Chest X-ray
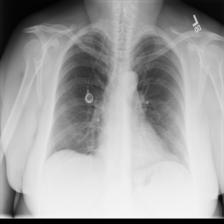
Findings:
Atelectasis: negative
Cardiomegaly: negative
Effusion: negative
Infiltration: negative
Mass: negative
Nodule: negative
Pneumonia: negative
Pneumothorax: negative
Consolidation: negative
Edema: negative
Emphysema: negative
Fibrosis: negative
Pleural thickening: negative
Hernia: negative